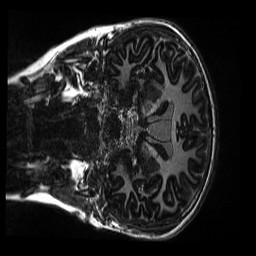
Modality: MP2RAGE
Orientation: coronal
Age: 11
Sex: male
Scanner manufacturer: siemens
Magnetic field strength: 3 T
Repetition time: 4 s
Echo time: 0.00303 s